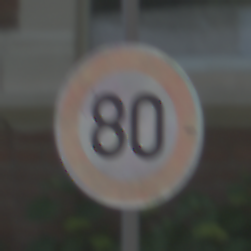
Verkehrszeichen: Geschwindigkeit80
Umgebung: Outdoor, Suburban
Tageszeit: Midday
Wetter: Clear
Licht: Natural
Jahreszeit: NotSpecified
Kontrast: HighContrast